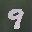
Label: 9